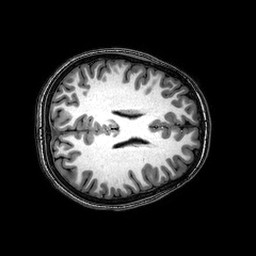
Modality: T1w
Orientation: axial
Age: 20
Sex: female
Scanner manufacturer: philips
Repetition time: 0.00823 s
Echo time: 0.00379 s